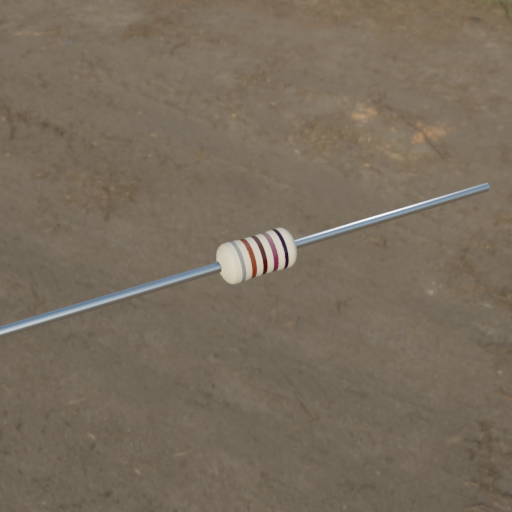
Resistor colour bands (in order): gray, brown, black, brown, black